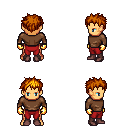
a pixel art fantasy rpg character, male body template, human, tanned skin, brown long-sleeve shirt, red pants, dark blonde bedhead hairstyle, gold gloves, maroon shoes, four views (front, back, left, right), 2x2 character sprite sheet, small pixel art, hard edges, no anti-aliasing